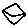
Label: hexagon